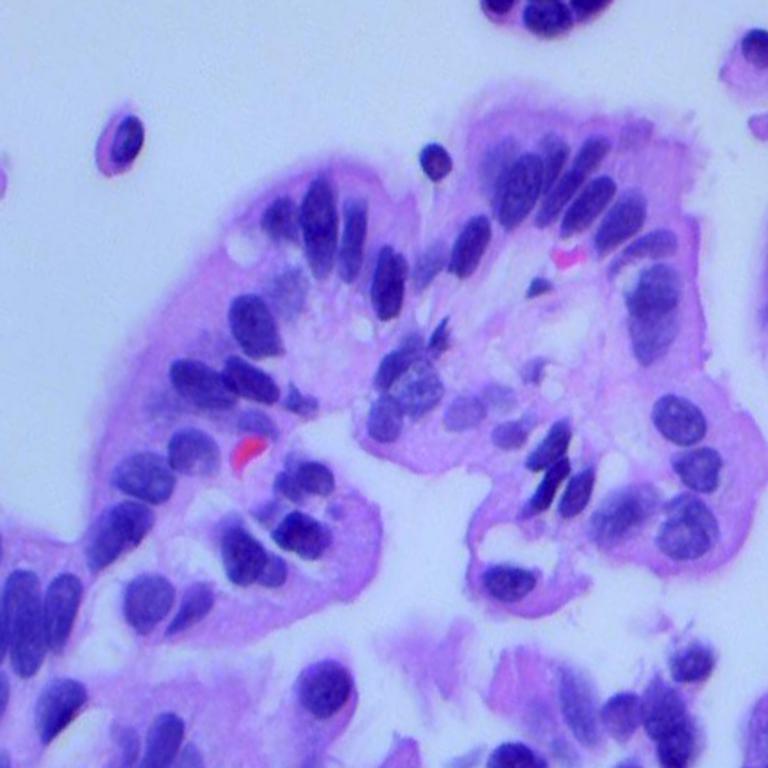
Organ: lung
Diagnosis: adenocarcinomas